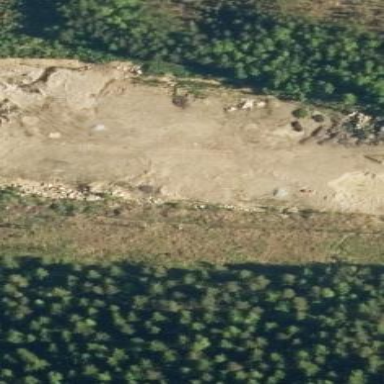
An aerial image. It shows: Quarry area.